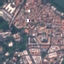
Label: Residential